Question: I am making an interactive confusion matrix but I want the color of the table cells to change as per the cell values using a color scale similar to <URL>.
Currently my code is:
'''
<html>
'''
'''
<title>Interactive ROC</title>
<meta charset="utf-8">
<meta name="viewport" content="width=device-width, initial-scale=1">
<link rel="stylesheet" href="http://maxcdn.bootstrapcdn.com/bootstrap/3.3.4/css/bootstrap.min.css">
<script src="https://ajax.googleapis.com/ajax/libs/jquery/1.11.3/jquery.min.js"></script>
<script src="http://maxcdn.bootstrapcdn.com/bootstrap/3.3.4/js/bootstrap.min.js"></script>
<script type="text/javascript" src="https://www.google.com/jsapi"></script>
<script type="text/javascript">
google.load("visualization", "1", {packages:["corechart"]});
google.setOnLoadCallback(drawChart);
function drawChart() {
var data = google.visualization.arrayToDataTable([
['FPR', 'TPR'],
[ 0.934911, 0.986590],
[ 0.852071, 0.978927],
[ 0.715976, 0.946360],
[ 0.594675, 0.925287],
[ 0.402367, 0.812261],
[ 0.186391, 0.695402],
[ 0.124260, 0.565134],
[ 0.056213, 0.390805],
[ 0.029586, 0.247126],
[ 0.011834, 0.074713]
]);
var csvData = [
['TT', 'TF', 'FT', 'FF', 'Percent_Accuracy'],
[ 93, 49, 11, 98, 30],
[ 85, 97, 89, 27, 40],
[ 71, 59, 76, 94, 50],
[ 59, 46, 75, 92, 22],
[ 40, 23, 67, 81, 89],
[ 18, 63, 91, 40, 34],
[ 12, 42, 60, 54, 23],
[ 56, 21, 34, 52, 44],
[ 29, 58, 62, 26, 22],
[ 11, 83, 47, 13, 76]
];
var options = {
title: 'ROC Curve',
hAxis: {title: 'False Positive Rate', minValue: 0, maxValue: 1},
vAxis: {title: 'True Positive Rate', minValue: 0, maxValue: 1},
legend: 'none'
};
var chart = new google.visualization.ScatterChart(document.getElementById('chart_div'));
function hello() {
console.log("hello");
var selectedItem = chart.getSelection()[0];
if (selectedItem) {
var value = data.getValue(selectedItem.row, selectedItem.column);
var trow = selectedItem.row + 1;
var content = '<table class="table table-bordered">';
content += "<thead>";
content += "<tr>" ;
content += "<th colspan='4'>" + "Confusion Matrix" + "</th>";
content += "</tr>" ;
content += "<tr>" ;
content += "<th>" + "Actual vs Predicted" + "</th>";
content += "<th>" + "True" + "</th>";
content += "<th>" + "False" + "</th>";
content += "<th rowspan = '4'>" + "% Accuracy" + "</th>";
content += "</tr>";
content += "</thead>";
content += "<tr>";
content += "<td>" + '<span style="font-weight:bold">True</span>' + "</td>";
for (var j=0; j<3; j++) {
content += "<td>" + csvData[trow][j] + "</td>";
}
content += "</tr>";
content += "<td>" + '<span style="font-weight:bold">False</span>' + "</td>";
for (var j=3; j<5; j++) {
content += "<td>" + csvData[trow][j] + "</td>";
}
content += "</tr>";
content += "</table>";
document.getElementById("table1").innerHTML = content;
}
}
google.visualization.events.addListener(chart, 'select', hello);
chart.draw(data, options);
}
</script>
'''
'''
<div id="chart_div" style="width: 900px; height: 500px; "></div>
<div id="table1" style="width: 400px; height: 500px; padding-left: 170px; ">
</div>
'''
and the output is

Thanks.
I used the code as suggested but it still doesn't work:
'''
<html>
<head>
<title>Interactive ROC</title>
<meta charset="utf-8">
<meta name="viewport" content="width=device-width, initial-scale=1">
<link rel="stylesheet" href="scripts/bootstrap.min.css">
<script src="scripts/jquery.min.js"></script>
<script src="scripts/bootstrap.min.js"></script>
<script type="text/javascript" src="scripts/jsapi"></script>
<script type="text/javascript">
google.load("visualization", "1", {packages:["corechart"]});
google.setOnLoadCallback(drawChart);
function newDrawChart(a,b){
var data1 = google.visualization.arrayToDataTable([
['Task', 'Hours per Day'],
['True Positive', a[0]],
['True Negative', a[1]],
['False Negative', b[3]],
['False Positive', b[4]]
]);
var options = {
title: '',
pieHole: 0.4,
};
var chart = new google.visualization.PieChart(document.getElementById('donutchart'));
chart.draw(data1, options);
var data2 = google.visualization.arrayToDataTable([
['Task', ''],
['Correct Classification', 13],
['Misclassification', 11]
]);
var options = {
title: 'Percentage Accuracy'
};
var chart = new google.visualization.PieChart(document.getElementById('piechart'));
chart.draw(data2, options);
}
function drawChart() {
var data = google.visualization.arrayToDataTable([
['FPR', 'TPR'],
[ 0.934911, 0.986590],
[ 0.852071, 0.978927],
[ 0.715976, 0.946360],
[ 0.594675, 0.925287],
[ 0.402367, 0.812261],
[ 0.186391, 0.695402],
[ 0.124260, 0.565134],
[ 0.056213, 0.390805],
[ 0.029586, 0.247126],
[ 0.011834, 0.074713]
]);
var csvData = [
['TT', 'TF', 'FT', 'FF', 'Percent_Accuracy'],
[ 93, 49, 11, 98, 30],
[ 85, 97, 89, 27, 40],
[ 71, 59, 76, 94, 50],
[ 59, 46, 75, 92, 22],
[ 40, 23, 67, 81, 89],
[ 18, 63, 91, 40, 34],
[ 12, 42, 60, 54, 23],
[ 56, 21, 34, 52, 44],
[ 29, 58, 62, 26, 22],
[ 11, 83, 47, 13, 76]
];
var options = {
title: 'ROC Curve',
hAxis: {title: 'False Positive Rate', minValue: 0, maxValue: 1},
vAxis: {title: 'True Positive Rate', minValue: 0, maxValue: 1},
legend: 'none'
};
var chart = new google.visualization.ScatterChart(document.getElementById('chart_div'));
function hello() {
var selectedItem = chart.getSelection()[0];
if (selectedItem) {
var value = data.getValue(selectedItem.row, selectedItem.column);
var trow = selectedItem.row + 1;
var content = '<table class="table table-bordered">';
content += "<thead>";
content += "<tr>" ;
content += "<th colspan='4'>" + "Confusion Matrix" + "</th>";
content += "</tr>" ;
content += "<tr>" ;
content += "<th>" + "Actual vs Predicted" + "</th>";
content += "<th>" + "True" + "</th>";
content += "<th>" + "False" + "</th>";
content += "<th rowspan = '4'>" + "% Accuracy" + "</th>";
content += "</tr>";
content += "</thead>";
content += "<tr>";
content += "<td>" + '<span style="font-weight:bold">True</span>' + "</td>";
var a = [];
var b = [];
for (var j=0; j<3; j++) {
content += "<td class='col-xs-5'>" + csvData[trow][j] + "</td>";
a[j] = csvData[trow][j];
var number = this.csvData[trow][j];
if (number > 0)
{
this.css("background-color:", "blue");
}
}
content += "</tr>";
content += "<td>" + '<span style="font-weight:bold">False</span>' + "</td>";
for (var j=3; j<5; j++) {
content += "<td>" + csvData[trow][j] + "</td>";
b[j] = csvData[trow][j];
}
content += "</tr>";
content += "</table>";
document.getElementById("table1").innerHTML = content;
newDrawChart(a,b);
}
}
google.visualization.events.addListener(chart, 'select', hello);
chart.draw(data, options);
}
</script>
</head>
<body>
<div style="padding-top: 30px;">
<table class="columns">
<tr>
<td style = "height: auto">
<div id="chart_div" style="padding-left: 15px; height: 200px;"></div>
</td><td style = "height: auto">
<div id="table1" style="padding-left: 15px; height: 200px;">
</div>
</td >
<td style = "height: auto">
<div id="donutchart" style="padding-left: 15px; height: 200px;"></div>
</td>
</tr>
<tr>
<td>
<div id = "piechart" style="padding-left: 15px; padding-top: 30px; height: 200px;" >
</div>
</td>
</tr>
</table>
</div>
</body>
</html>
'''
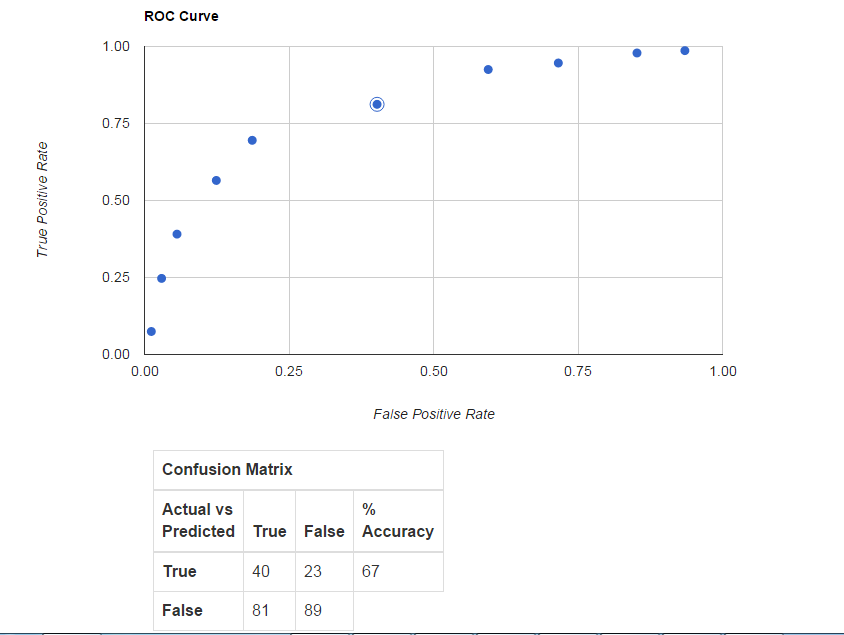
Answer: Get the data (number/value) of every cell and asign a color range to the values:
'''
$("#chart_div td").each(function(e){
var number = this.html(); // where the html in the td is a the value
if(number <= 0 && number >= 10){ // if number between 0 and 10 give the td a blue background
this.css("background-color:", "blue");
}else if(number > 10 && number <= 20){ // if number between 11 and 20 give the td a red background
this.css("background-color:", "red");
}
// and so on...
});
'''
Not tested.